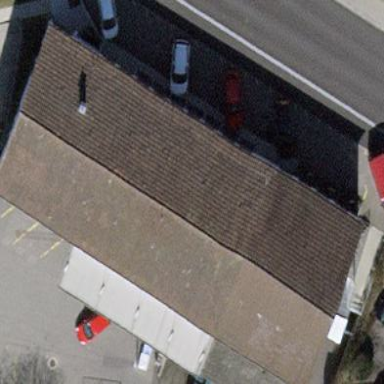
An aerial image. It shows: Commercial building.